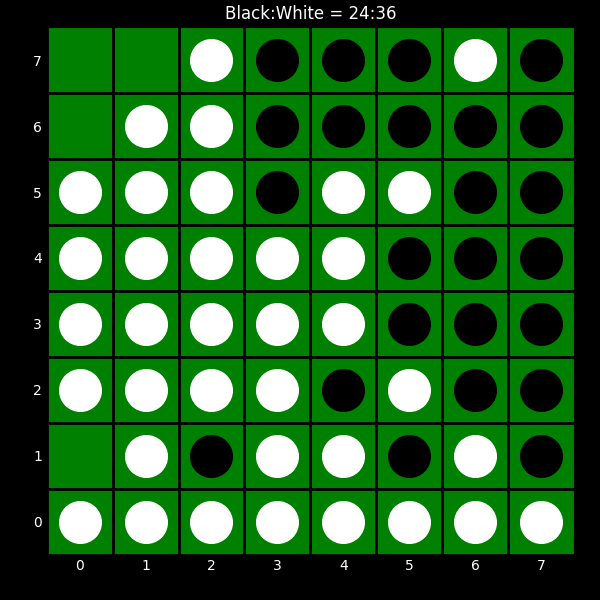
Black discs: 24
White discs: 36